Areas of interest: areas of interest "Residential Area"
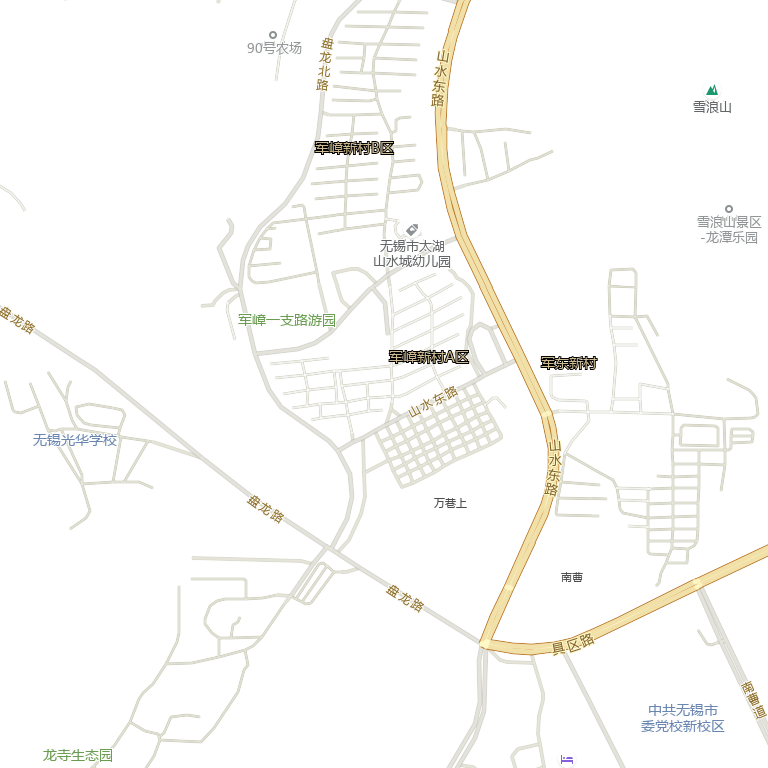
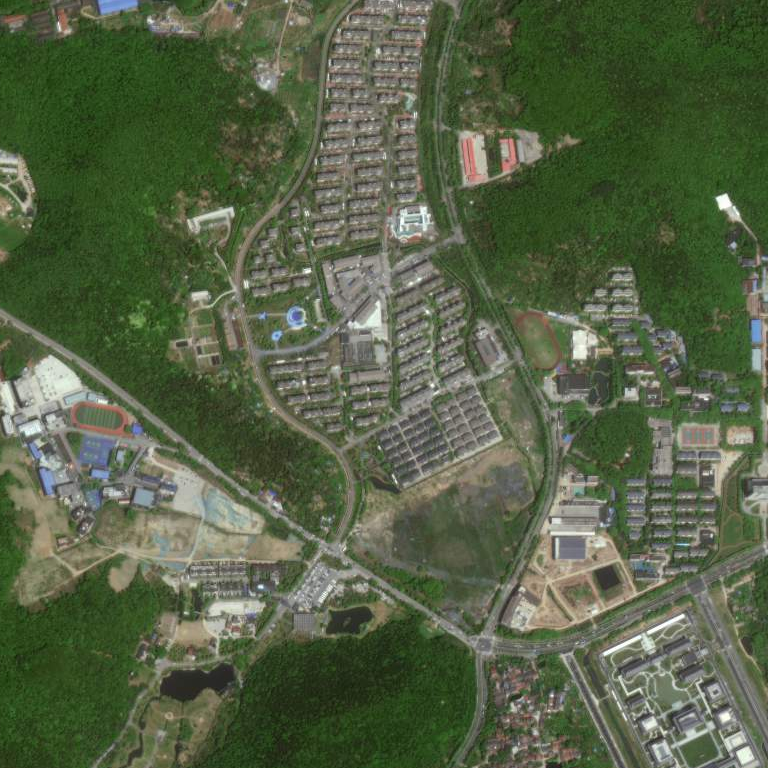